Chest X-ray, PA view. Patient: 66 years old, sex M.
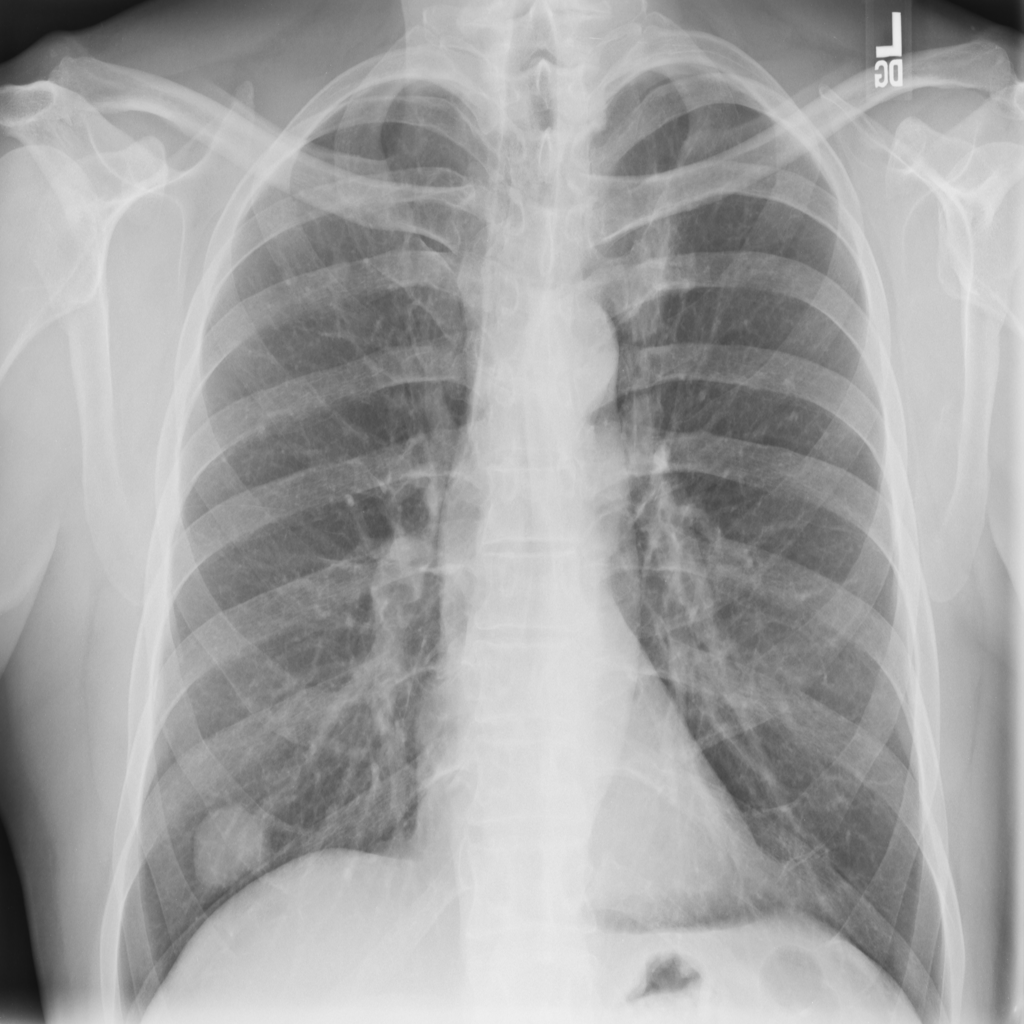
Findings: No Finding